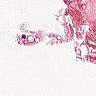
Metastatic tissue present: no